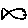
Label: fish